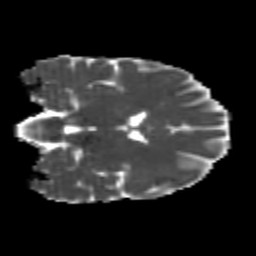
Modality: MD
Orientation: coronal
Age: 22
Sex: female
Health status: healthy
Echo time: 0.074 s